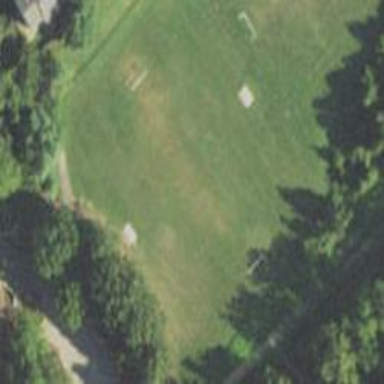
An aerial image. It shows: Baseball pitch for leisure and sports activities.